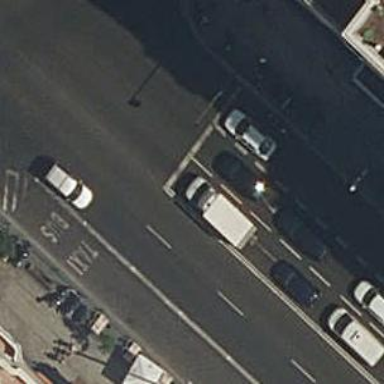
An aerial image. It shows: Road with traffic signals.